Question: How do I delete a node from Jenkins?
Jenkins operates in Docker Swarm mode.
When I am trying to remove the offline container, swarm keeps generating new containers
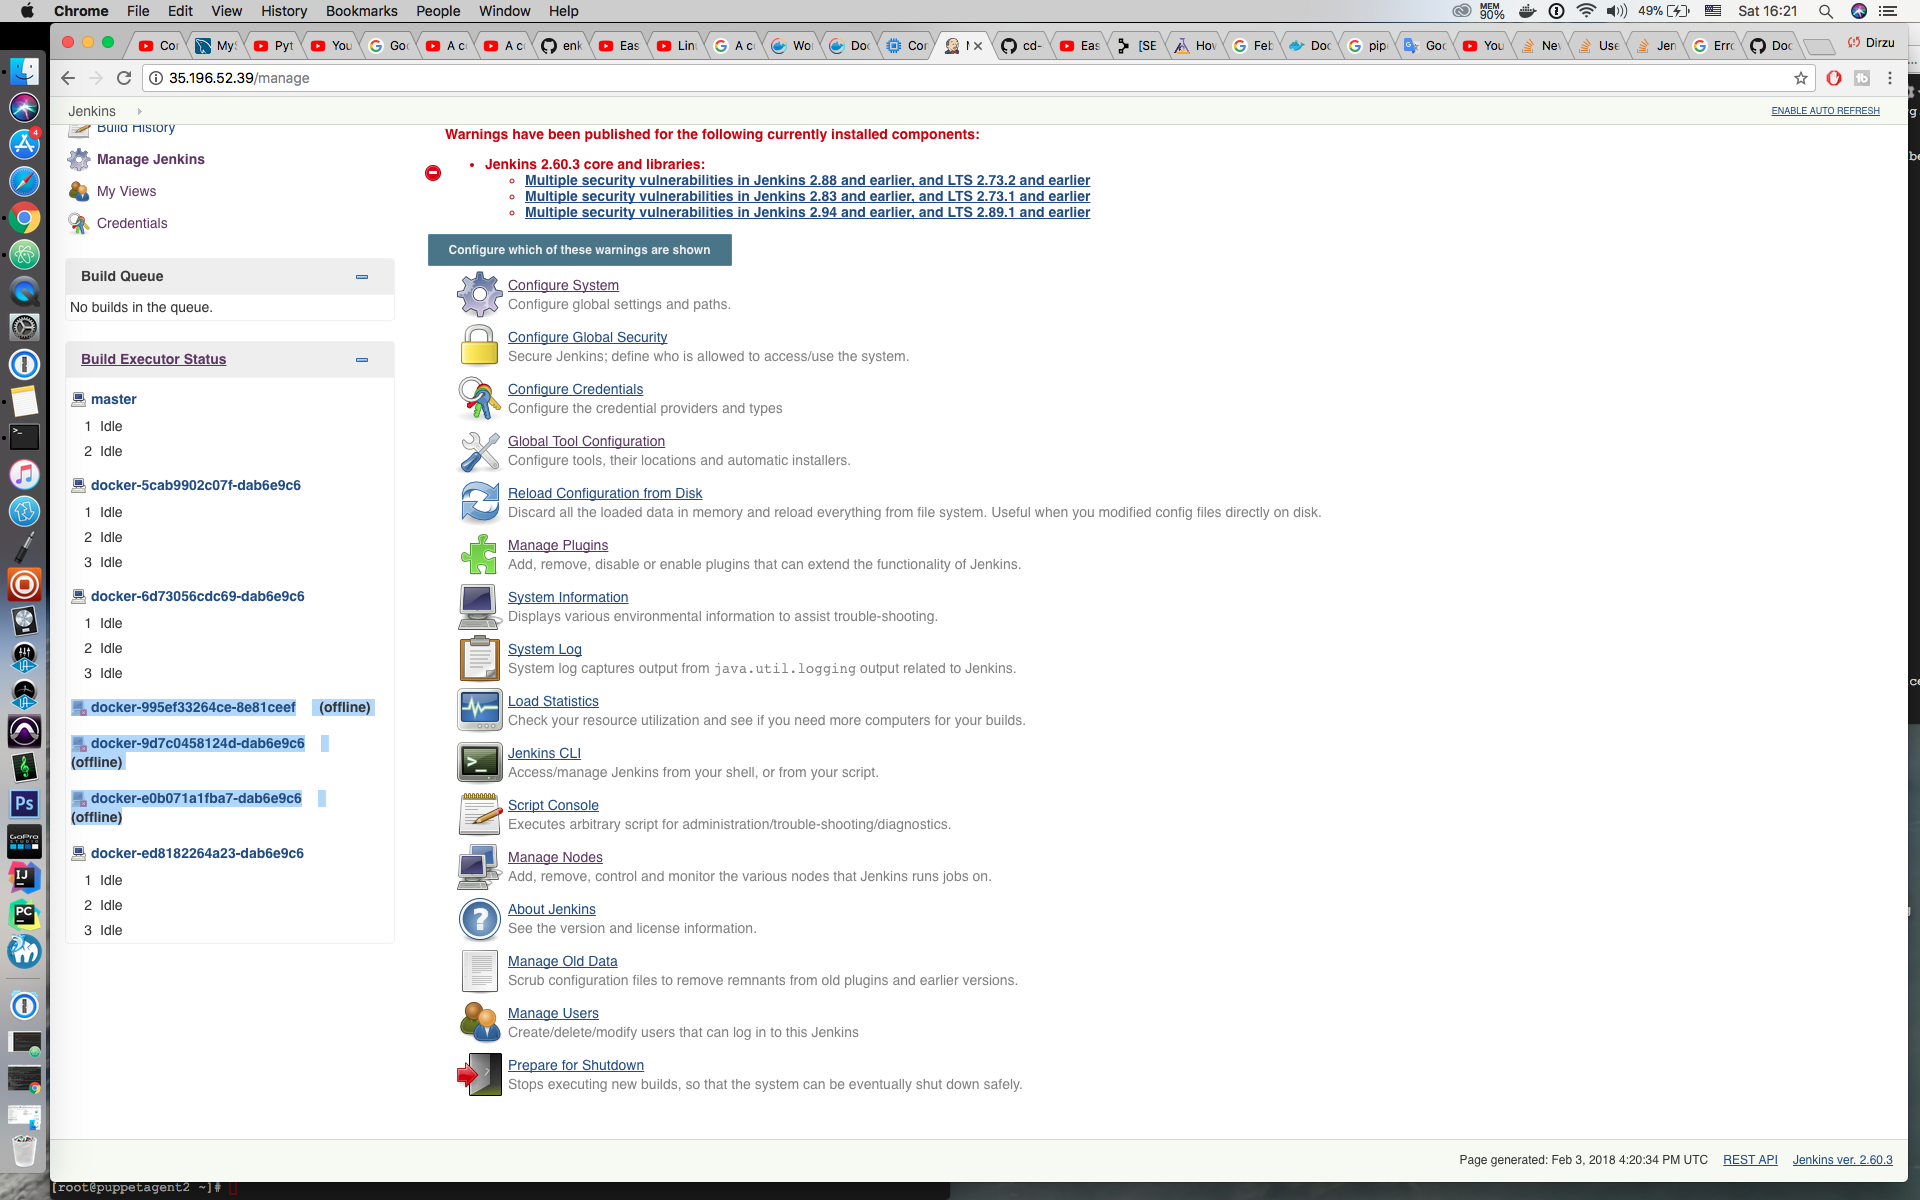
Answer: You can try:
Using Jenkins Pipeline:
'''
node("master") {
println "Cleaning up offline slaves..."
hudson.model.Hudson.instance.slaves.each {
if(it.getComputer().isOffline()) {
println "Deleting ${it.name}"
it.getComputer().doDoDelete()
}
}
println "Done."
}
'''
Using SH
'''
#!/bin/bash
# This script should be run on the Jenkins master. We set up a job in Jenkins to run this once a week on master.
function jenkins-cli {
java -jar /var/cache/jenkins/war/WEB-INF/jenkins-cli.jar -s http://localhost:8080 "$@"
}
for slave in slavename1 slavename2 slavename3; do
if [[ 'curl -s "http://localhost:8080/computer/${slave}/api/xml?xpath=*/offline/text()"' = "true" ]]; then
echo "$slave is already offline. Skipping cleanup"
else
echo "Cleaning up docker on $slave"
echo "Taking $slave offline"
jenkins-cli offline-node $slave -m "Scheduled docker cleanup is running" && echo "Waiting on $slave to go offline" && jenkins-cli wait-node-offline $slave && while [[ 'curl -s "http://localhost:8080/computer/${slave}/api/xml?xpath=*/idle/text()"' != "true" ]]; do echo "Waiting on $slave to be idle" && sleep 5; done && echo "Running cleanup_docker on $slave" && ssh -o "StrictHostKeyChecking no" $slave -i /var/lib/jenkins/.ssh/id_rsa "sudo /usr/local/bin/cleanup_docker"
echo "Bringing $slave back online"
jenkins-cli online-node $slave
fi
'''